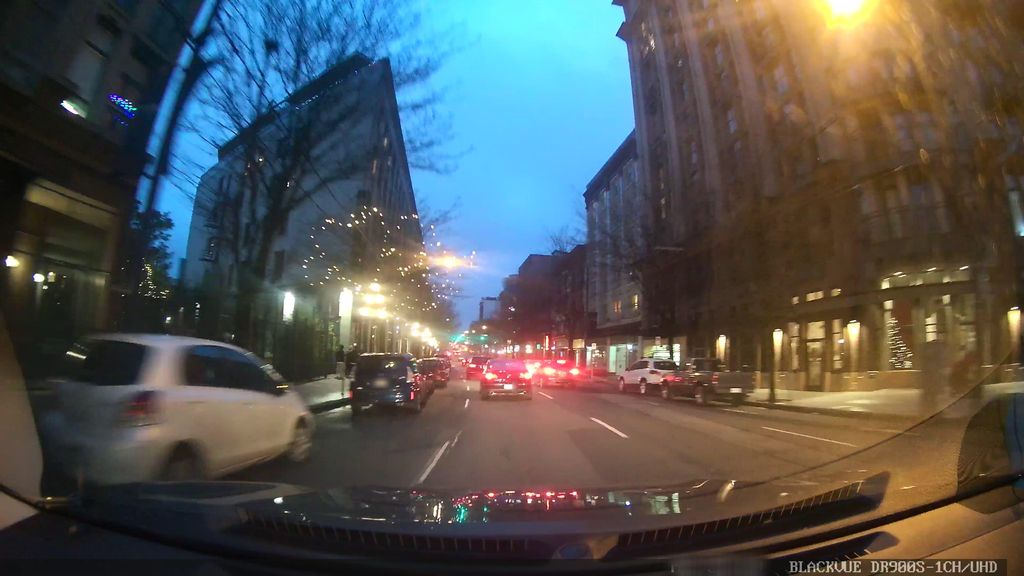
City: vancouver